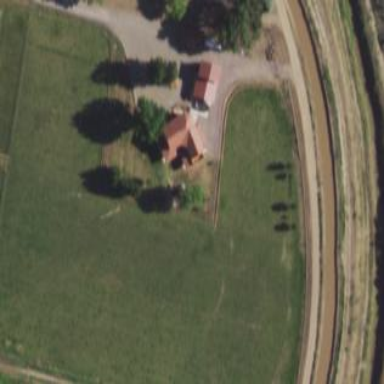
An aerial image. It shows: Farmyard area.